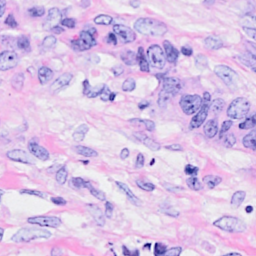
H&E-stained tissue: Breast